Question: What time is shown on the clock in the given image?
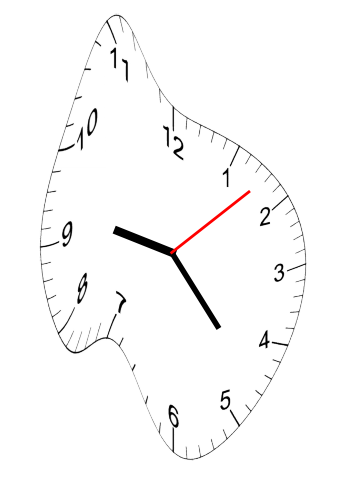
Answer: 09:23:08